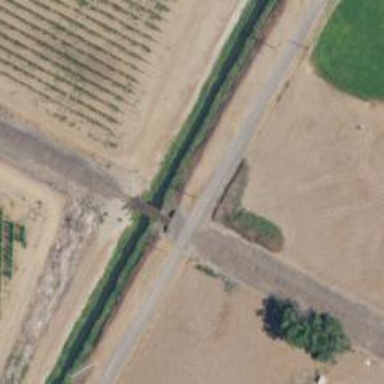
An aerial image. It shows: Culvert tunnel for canal irrigation service.